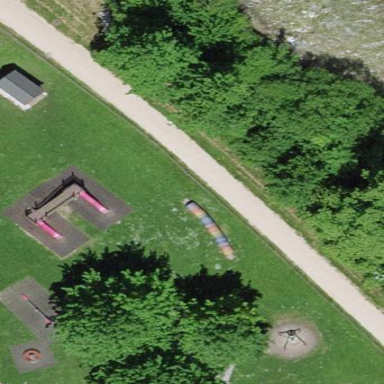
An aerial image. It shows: Playground area for leisure land.